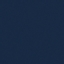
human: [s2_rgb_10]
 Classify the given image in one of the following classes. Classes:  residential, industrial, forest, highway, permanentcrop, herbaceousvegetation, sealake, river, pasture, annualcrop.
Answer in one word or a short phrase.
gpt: SeaLake